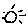
Label: sun